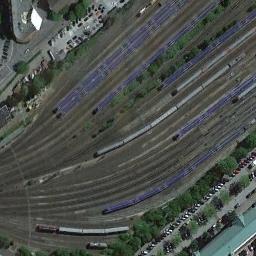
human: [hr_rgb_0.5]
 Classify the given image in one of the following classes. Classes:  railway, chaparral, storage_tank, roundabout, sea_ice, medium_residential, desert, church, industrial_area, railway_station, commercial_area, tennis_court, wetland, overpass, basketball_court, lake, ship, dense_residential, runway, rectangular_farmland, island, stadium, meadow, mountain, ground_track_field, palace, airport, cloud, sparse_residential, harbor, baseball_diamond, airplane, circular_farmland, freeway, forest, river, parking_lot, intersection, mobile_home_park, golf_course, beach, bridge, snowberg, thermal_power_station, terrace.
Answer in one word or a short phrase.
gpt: railway